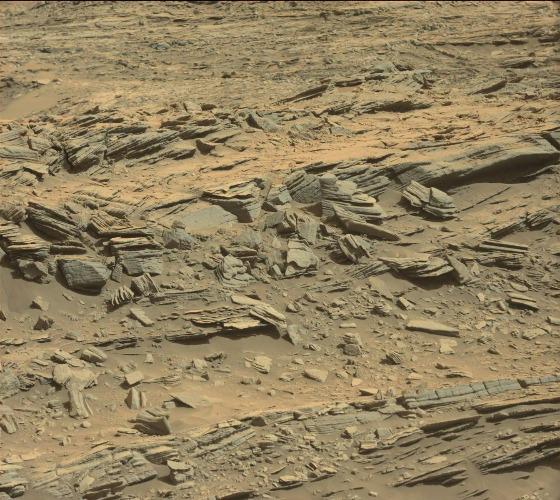
Terrain classes present: Bedrock, Gravel / Sand / Soil, Rock, Shadow